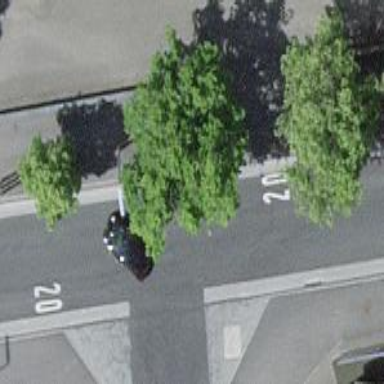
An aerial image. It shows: Living street with asphalt surface. There are sidewalks on both sides of the road.